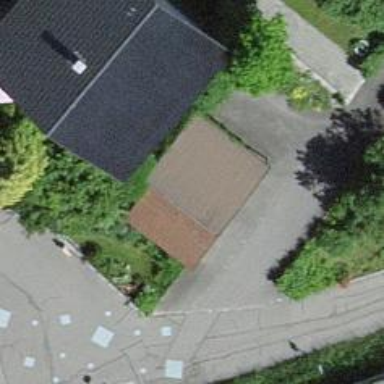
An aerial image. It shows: Garage building.